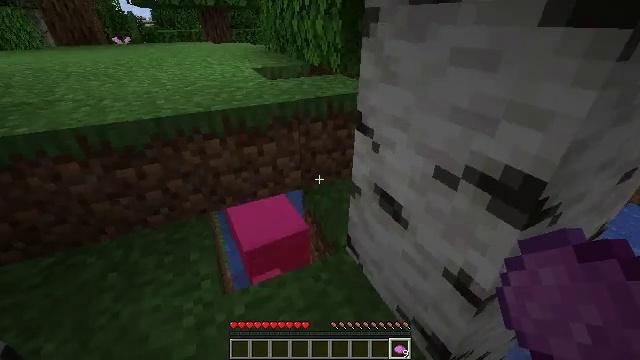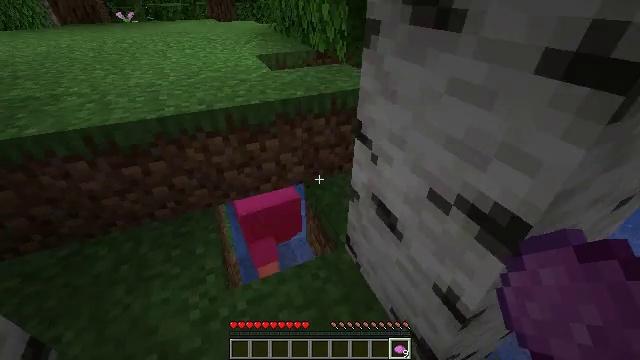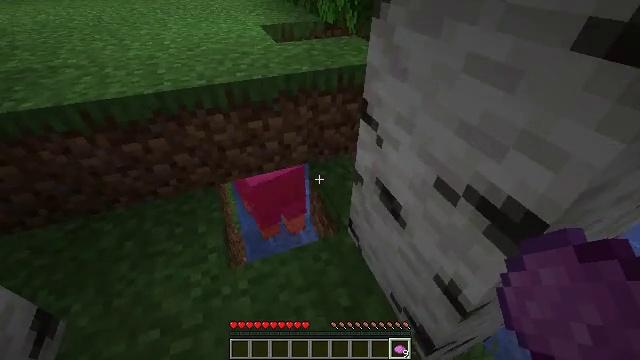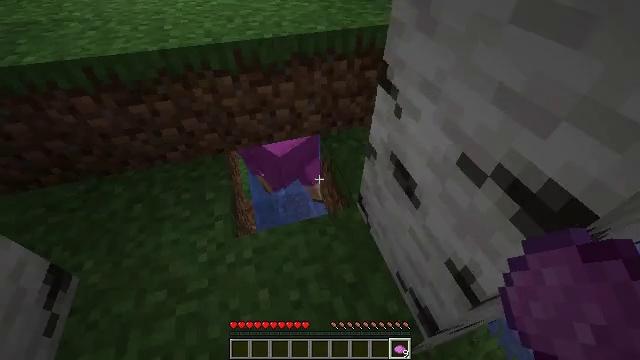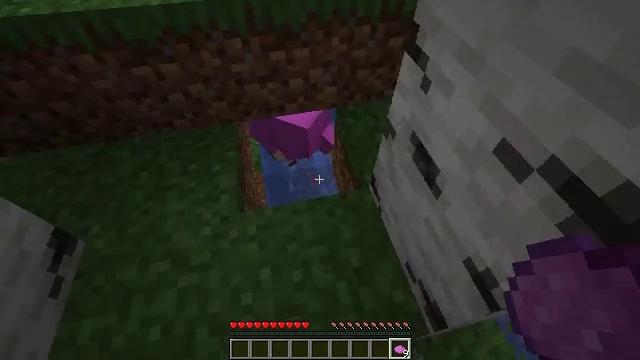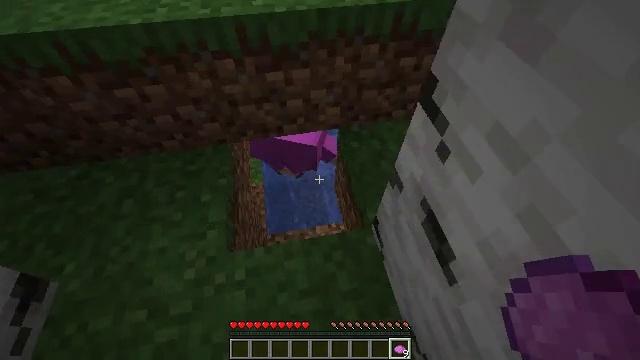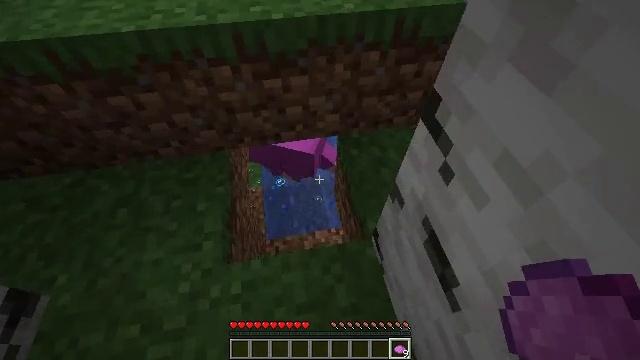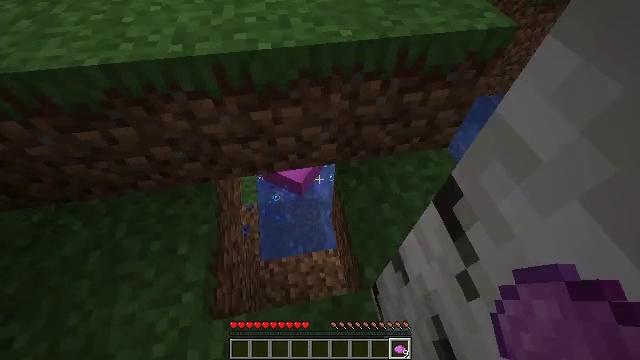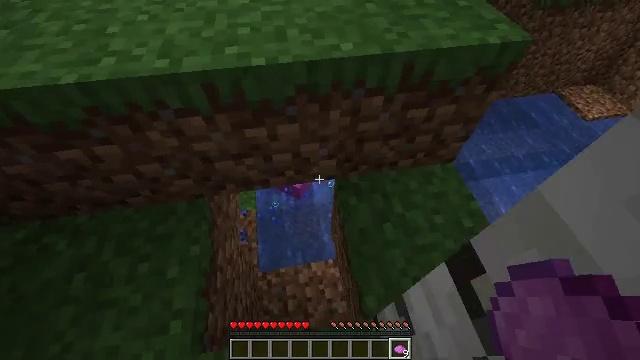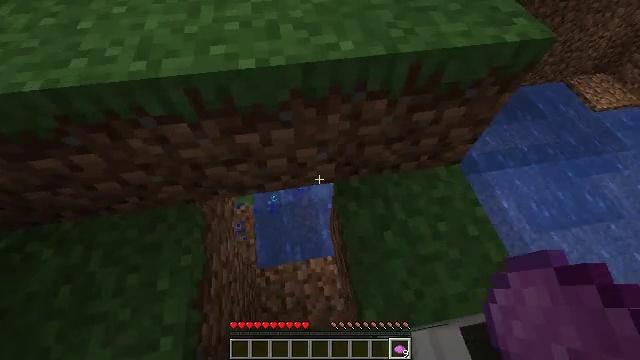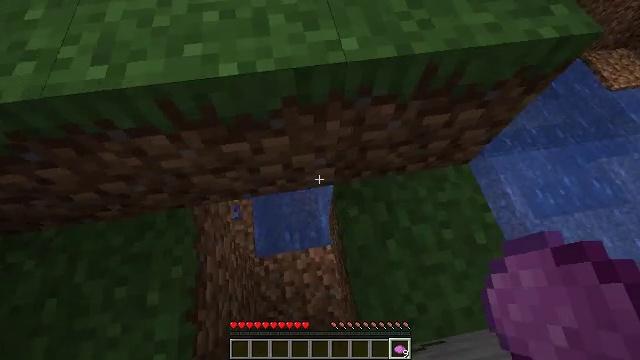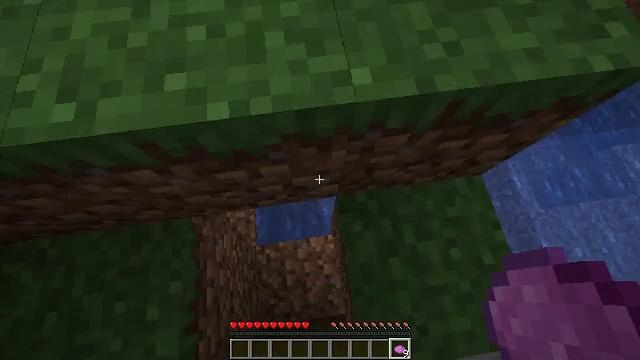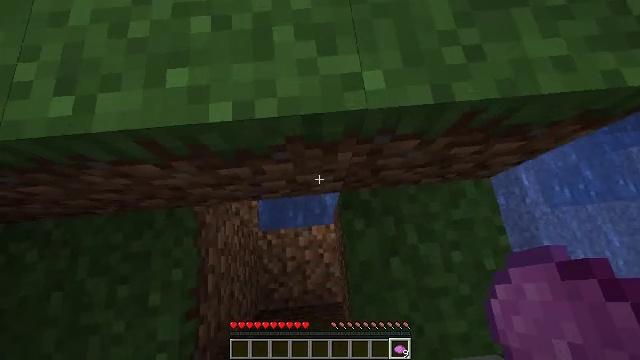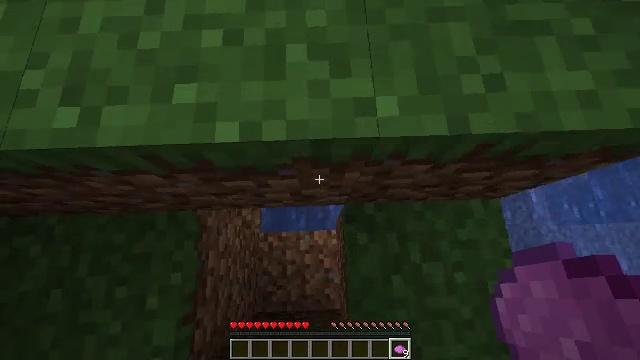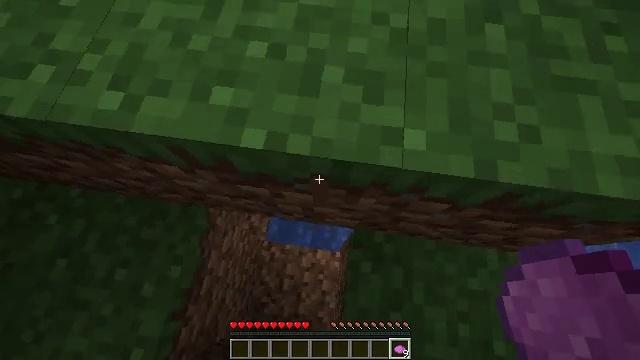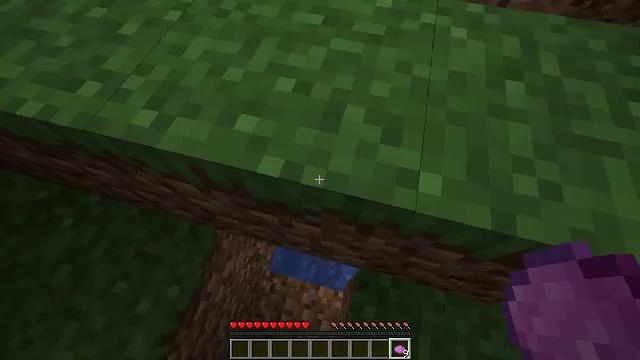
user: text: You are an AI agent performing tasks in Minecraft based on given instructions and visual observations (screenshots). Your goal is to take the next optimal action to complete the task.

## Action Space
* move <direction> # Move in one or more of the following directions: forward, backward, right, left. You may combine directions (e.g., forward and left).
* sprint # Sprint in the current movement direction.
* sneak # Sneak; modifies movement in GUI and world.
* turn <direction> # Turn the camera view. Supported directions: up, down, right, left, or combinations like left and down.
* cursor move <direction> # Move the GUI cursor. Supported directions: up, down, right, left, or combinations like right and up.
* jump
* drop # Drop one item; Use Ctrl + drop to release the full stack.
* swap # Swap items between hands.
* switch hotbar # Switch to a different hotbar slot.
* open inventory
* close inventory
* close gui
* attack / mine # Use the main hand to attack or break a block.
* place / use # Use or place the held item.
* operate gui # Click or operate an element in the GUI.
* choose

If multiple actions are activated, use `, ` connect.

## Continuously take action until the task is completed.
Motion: motion action
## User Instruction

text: Kill mobs.
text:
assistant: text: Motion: move forward, turn left and down
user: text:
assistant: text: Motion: move forward, turn left and down
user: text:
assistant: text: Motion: move forward, turn left and down
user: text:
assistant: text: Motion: move forward, turn left and down
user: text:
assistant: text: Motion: move forward, turn left and down
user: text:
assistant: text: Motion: move forward
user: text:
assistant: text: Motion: move forward
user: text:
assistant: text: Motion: move forward
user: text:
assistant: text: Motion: move forward, turn down
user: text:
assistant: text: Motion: move forward, turn down
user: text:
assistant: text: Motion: move forward, turn left and down
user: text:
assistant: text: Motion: turn left and down
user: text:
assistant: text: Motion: turn left
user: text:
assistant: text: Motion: turn left and up
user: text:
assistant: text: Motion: turn left and up
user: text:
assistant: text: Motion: turn up
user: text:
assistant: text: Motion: no_op
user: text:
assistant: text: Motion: no_op
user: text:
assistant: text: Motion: sneak
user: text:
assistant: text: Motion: sneak
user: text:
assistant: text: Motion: sneak
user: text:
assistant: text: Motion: turn right
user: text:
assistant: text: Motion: turn right and down
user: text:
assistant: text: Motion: turn right
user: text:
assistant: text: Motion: turn right
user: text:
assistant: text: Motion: turn up
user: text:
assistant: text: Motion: move forward, turn left and up
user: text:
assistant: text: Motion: move forward, turn left and up
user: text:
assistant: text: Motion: move forward, turn left
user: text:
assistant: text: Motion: move forward